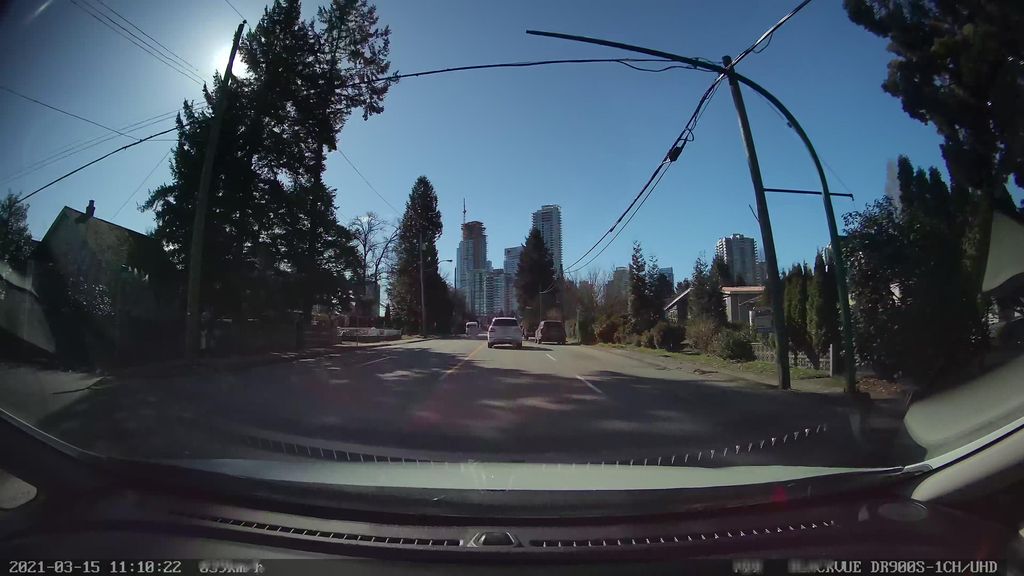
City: vancouver